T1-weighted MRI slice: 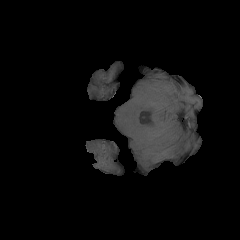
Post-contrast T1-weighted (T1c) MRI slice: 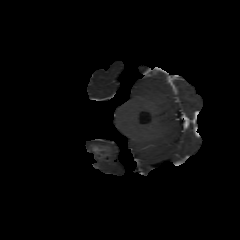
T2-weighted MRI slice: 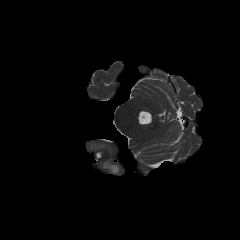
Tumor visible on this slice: yes